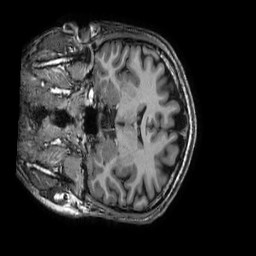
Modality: T1w
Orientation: coronal
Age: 28
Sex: male
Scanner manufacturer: ge
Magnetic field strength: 3 T
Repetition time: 0.008832 s
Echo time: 0.003768 s